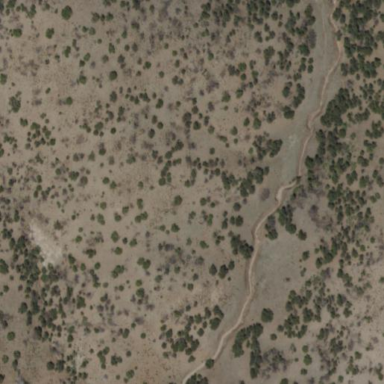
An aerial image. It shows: Area covered in scrub vegetation.